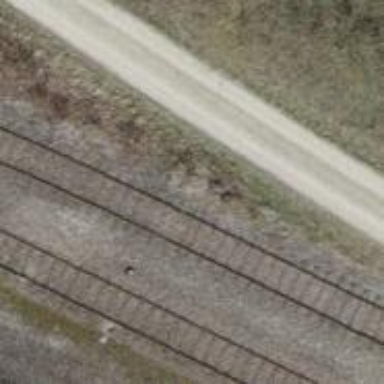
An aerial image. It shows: Single-track electrified railway with contact line. It is spur line for service.